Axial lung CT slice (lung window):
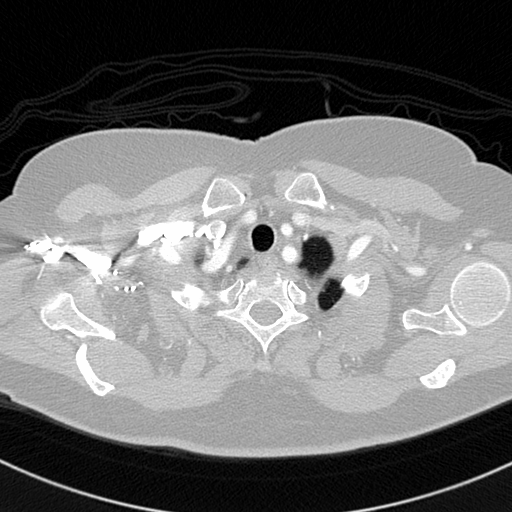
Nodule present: no